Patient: sex M, age 57
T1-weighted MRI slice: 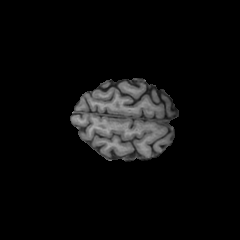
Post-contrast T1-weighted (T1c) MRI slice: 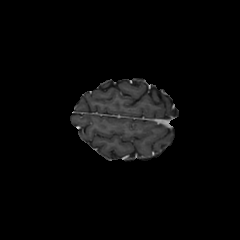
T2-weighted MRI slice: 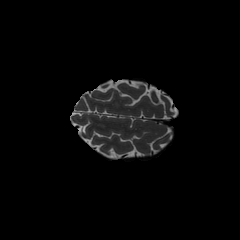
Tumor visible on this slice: no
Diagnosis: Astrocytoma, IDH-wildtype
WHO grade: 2